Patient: sex F, age 41
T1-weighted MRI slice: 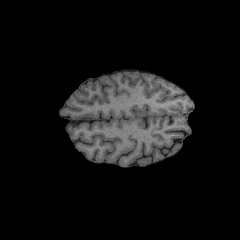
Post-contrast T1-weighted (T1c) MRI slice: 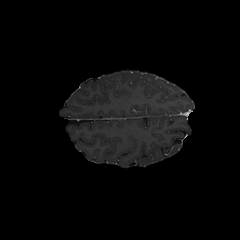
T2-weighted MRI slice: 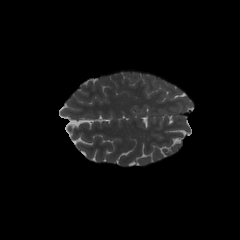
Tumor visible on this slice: no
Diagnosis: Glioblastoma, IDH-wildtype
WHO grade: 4